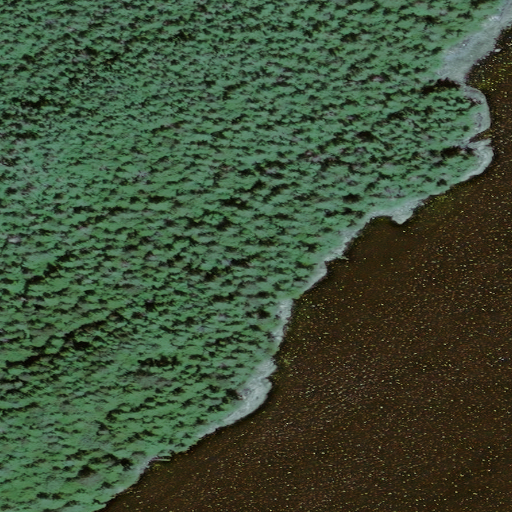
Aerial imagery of cliff(s) in Alaska named Getukti Cliff containing only unknown